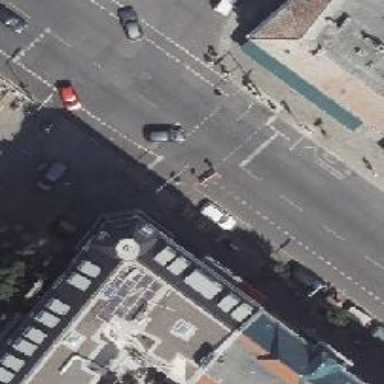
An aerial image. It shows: Pedestrian crossing equipped with traffic signals.